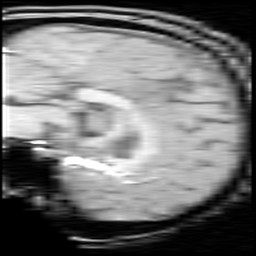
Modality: inplaneT1
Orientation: sagittal
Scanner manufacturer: ge
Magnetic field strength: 3 T
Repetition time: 0.3 s
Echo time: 0.003464 s